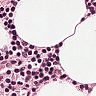
Metastatic tissue present: no